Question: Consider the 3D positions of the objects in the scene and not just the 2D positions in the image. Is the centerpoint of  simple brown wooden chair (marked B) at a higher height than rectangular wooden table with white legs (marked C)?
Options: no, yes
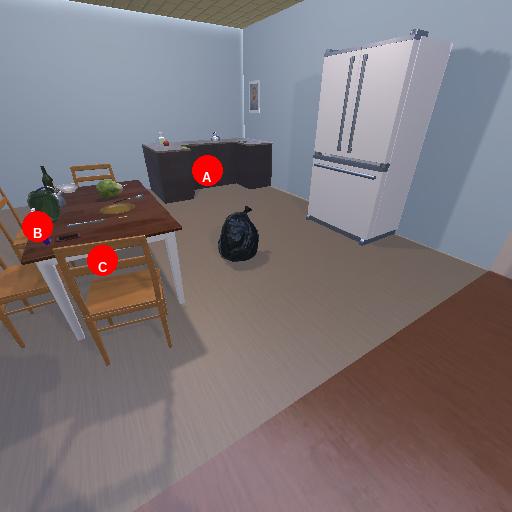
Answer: no